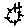
Label: sun